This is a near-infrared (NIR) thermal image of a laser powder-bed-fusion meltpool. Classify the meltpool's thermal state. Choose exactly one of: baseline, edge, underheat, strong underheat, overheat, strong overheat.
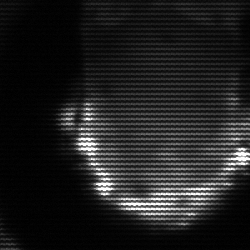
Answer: baseline